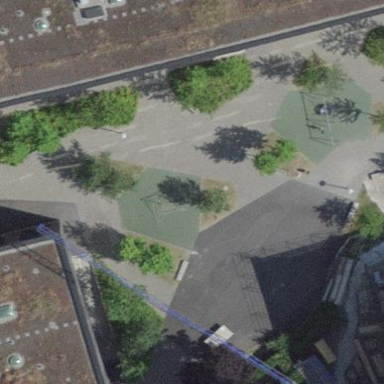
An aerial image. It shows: Park.